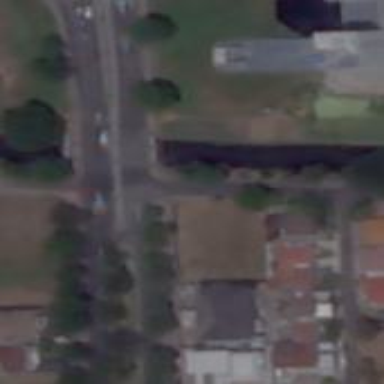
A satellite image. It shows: Residential road with bridge.